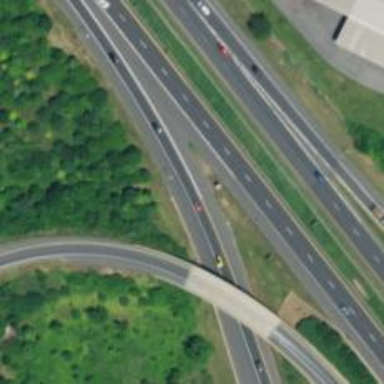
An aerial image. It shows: Motorway link.